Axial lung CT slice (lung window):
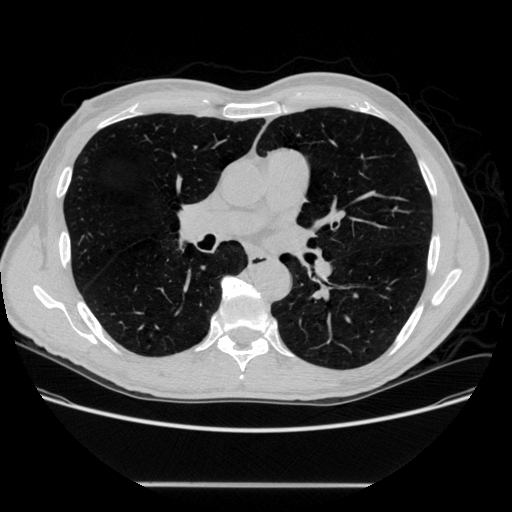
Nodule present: no